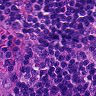
Metastatic tissue present: no